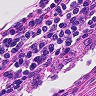
Metastatic tissue present: no